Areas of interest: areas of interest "Financial and Insurance Institution"
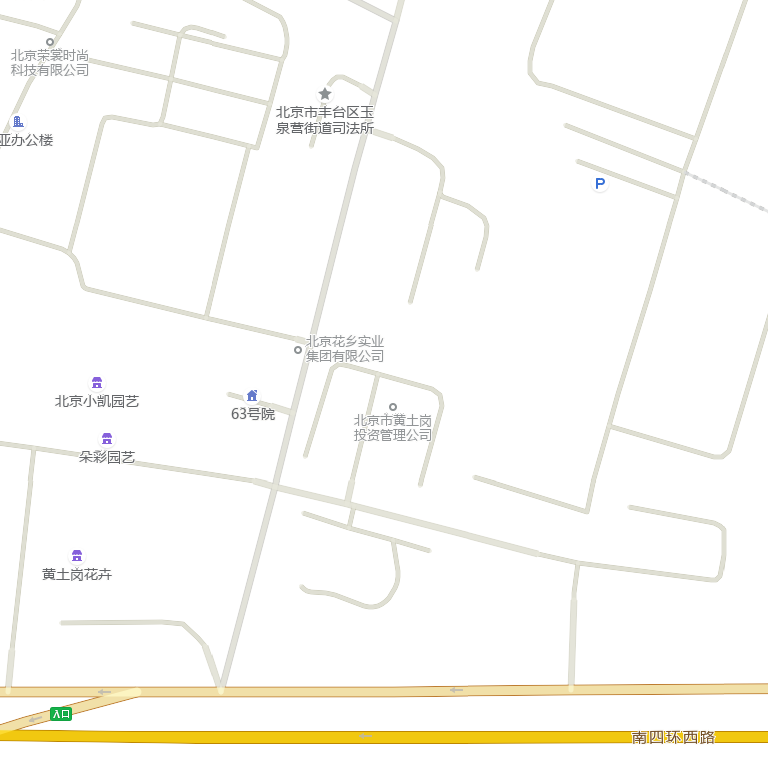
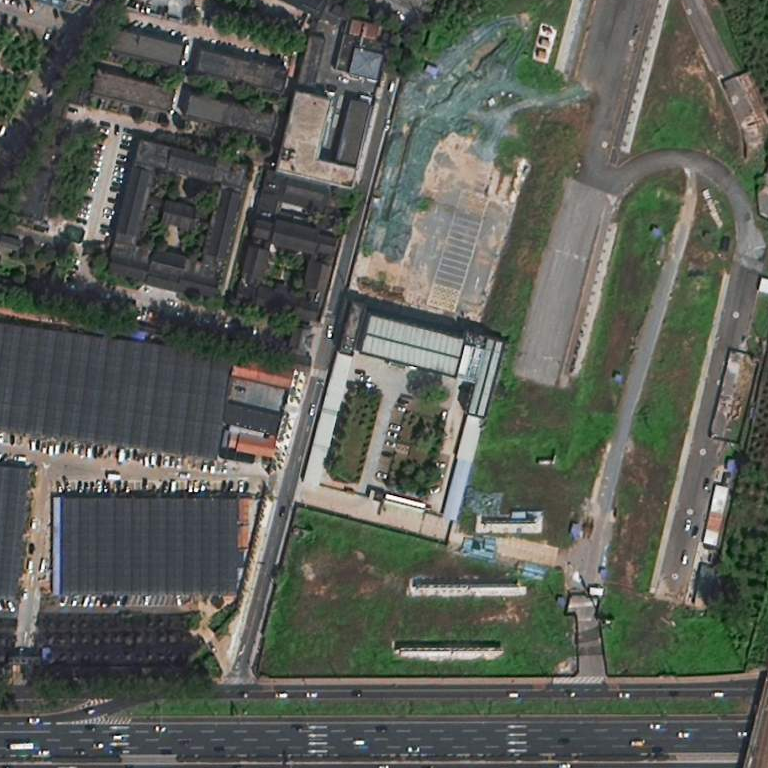